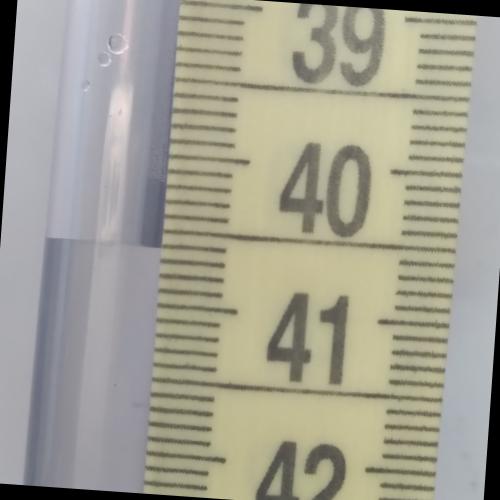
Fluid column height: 40.6 cm